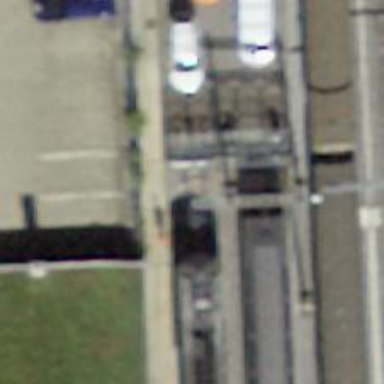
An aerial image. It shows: Railway buffer stop.